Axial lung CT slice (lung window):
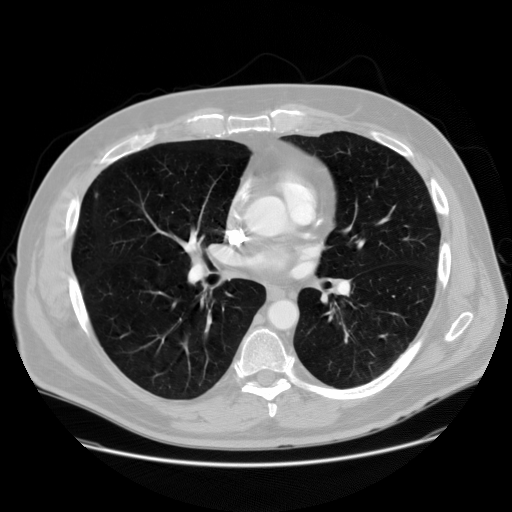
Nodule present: no